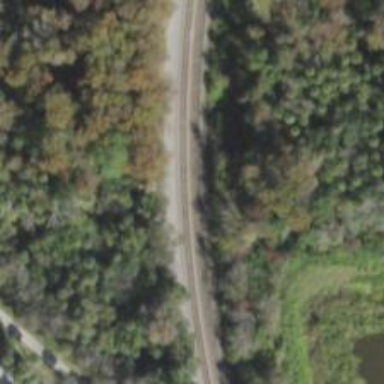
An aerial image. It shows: Railway track.